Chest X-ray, AP view. Patient: 52 years old, sex F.
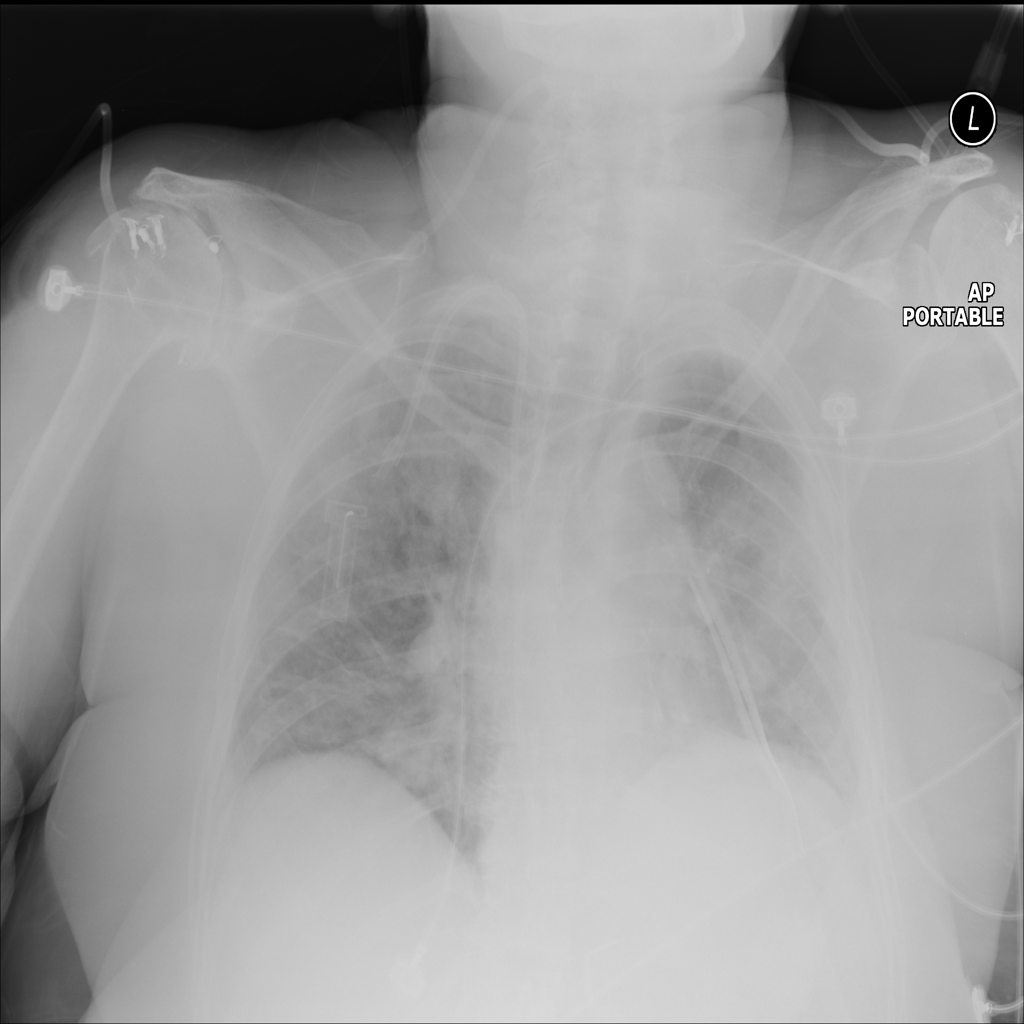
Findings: Infiltration